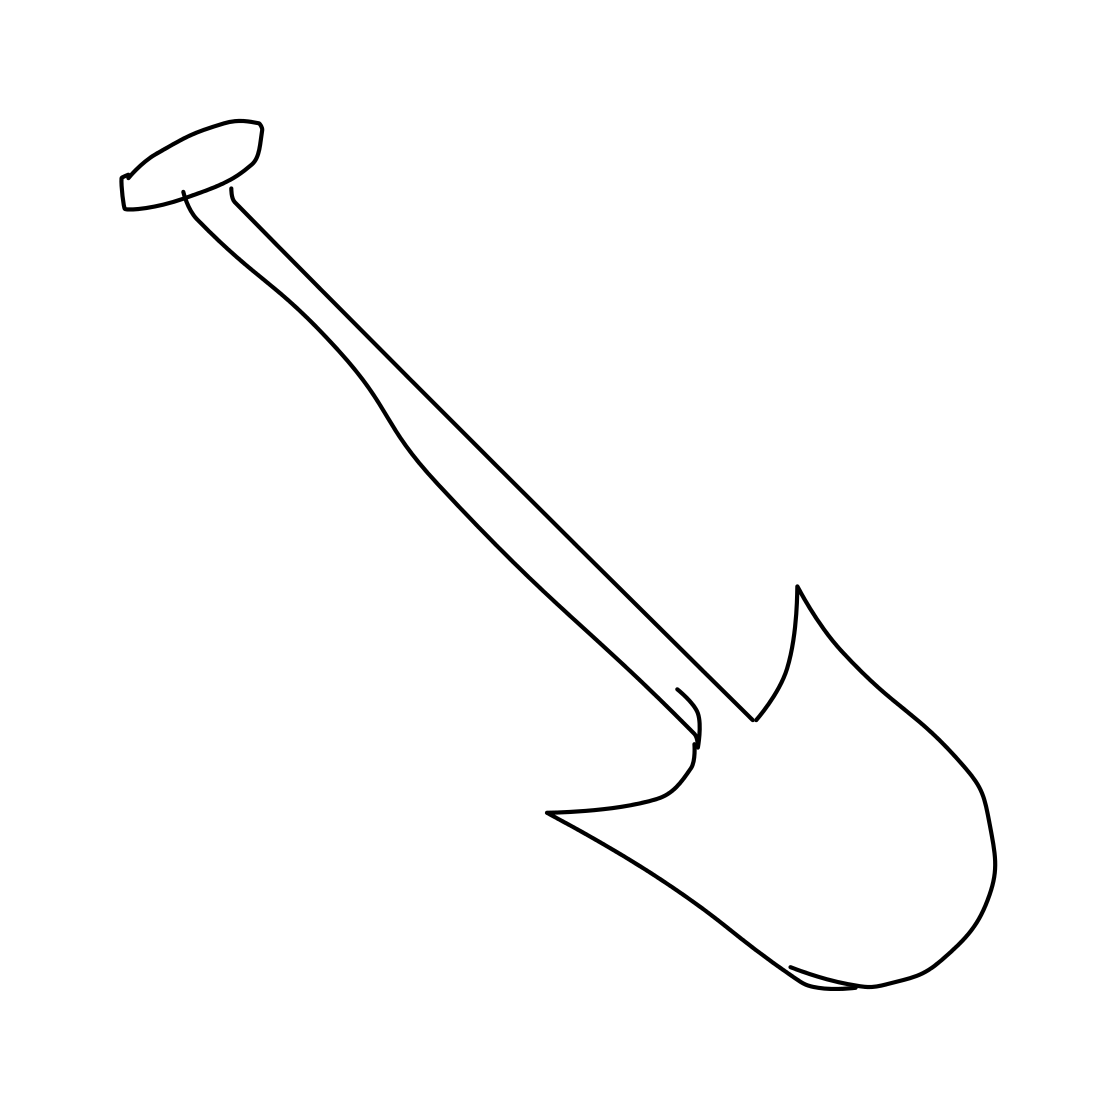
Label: shovel